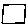
Label: square